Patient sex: F
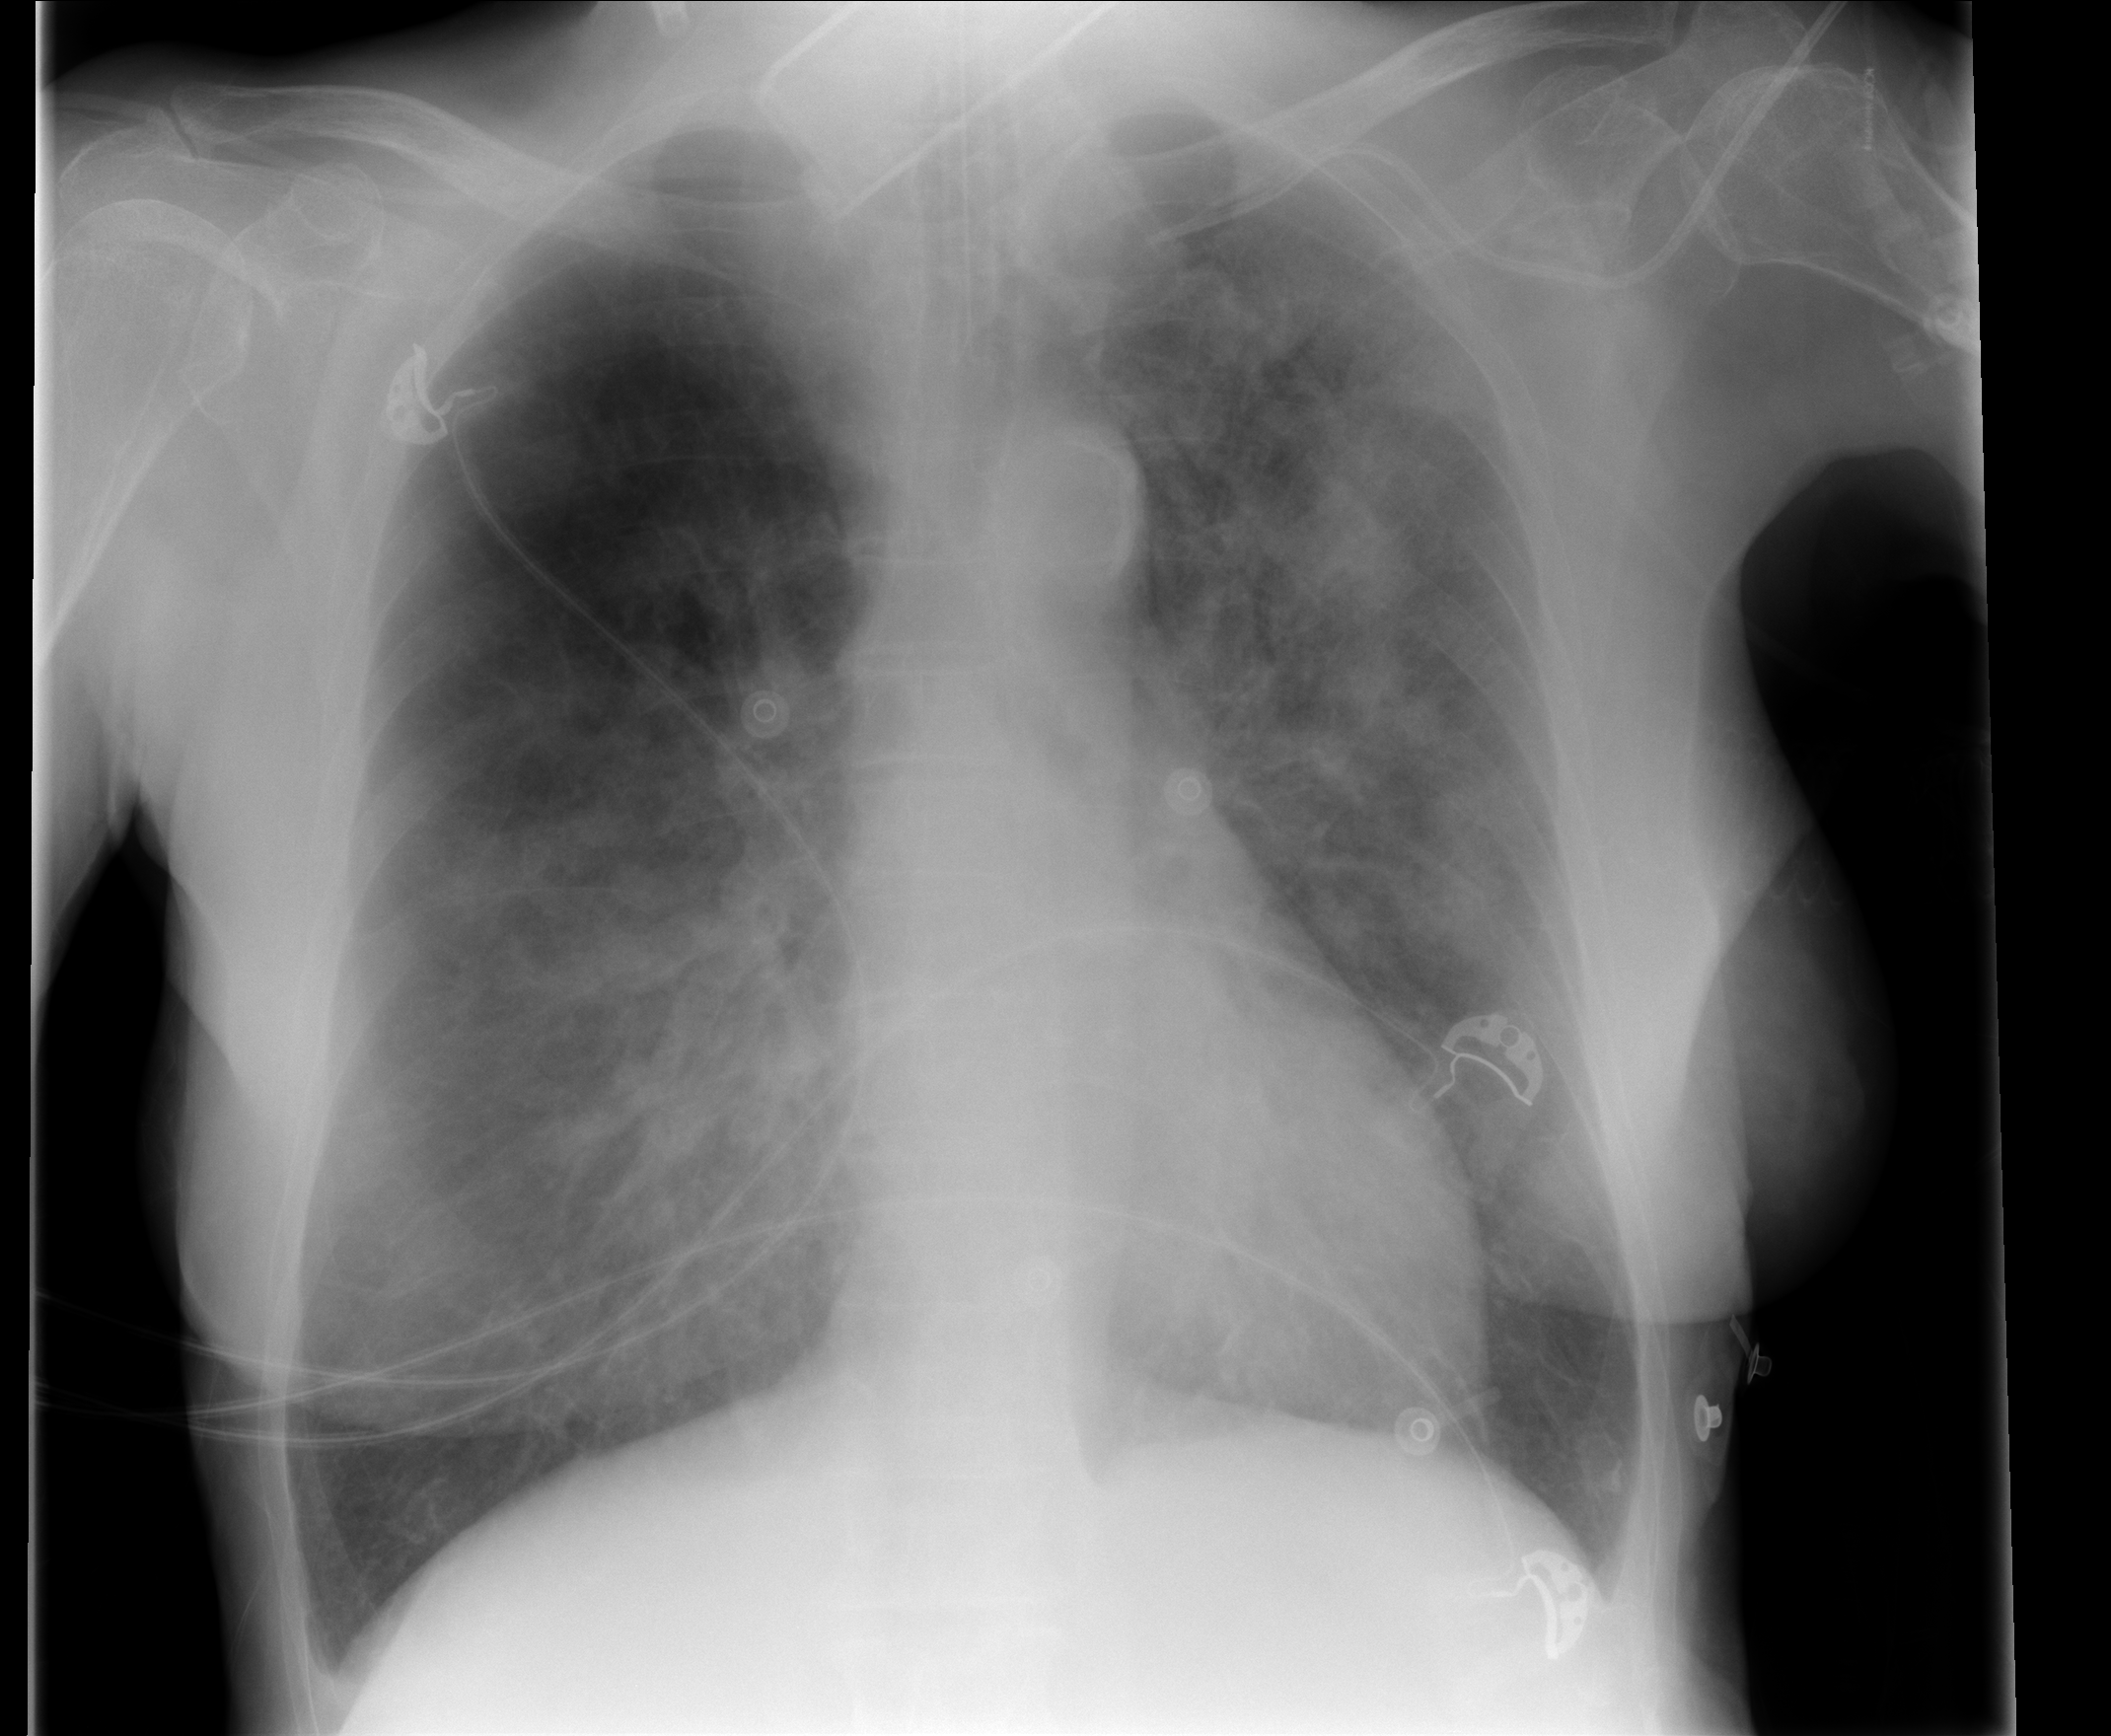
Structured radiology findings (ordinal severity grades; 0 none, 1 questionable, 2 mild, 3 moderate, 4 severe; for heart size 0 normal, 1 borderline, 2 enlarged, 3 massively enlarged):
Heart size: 0
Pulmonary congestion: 0
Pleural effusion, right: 0
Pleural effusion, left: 0
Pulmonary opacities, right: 2
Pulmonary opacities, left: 3
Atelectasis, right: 0
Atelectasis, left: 0